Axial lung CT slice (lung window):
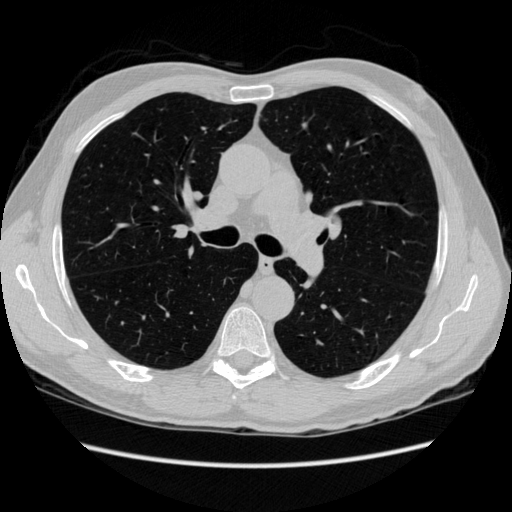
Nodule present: no